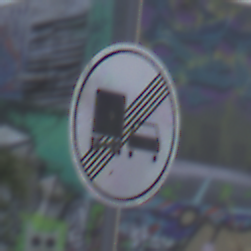
Verkehrszeichen: EndeUeberholverbotKraftfahrzeuge
Umgebung: Outdoor, Urban
Tageszeit: MorningAfternoon
Wetter: PartlyCloudy
Licht: Natural
Jahreszeit: NotSpecified
Kontrast: MediumContrast